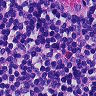
Metastatic tissue present: no